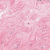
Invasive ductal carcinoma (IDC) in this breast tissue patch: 0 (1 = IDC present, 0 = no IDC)